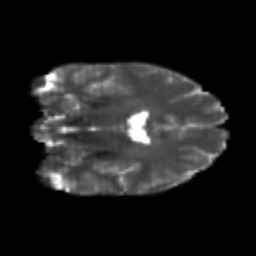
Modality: T2w
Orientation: coronal
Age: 24
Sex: female
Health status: healthy
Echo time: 0.074 s